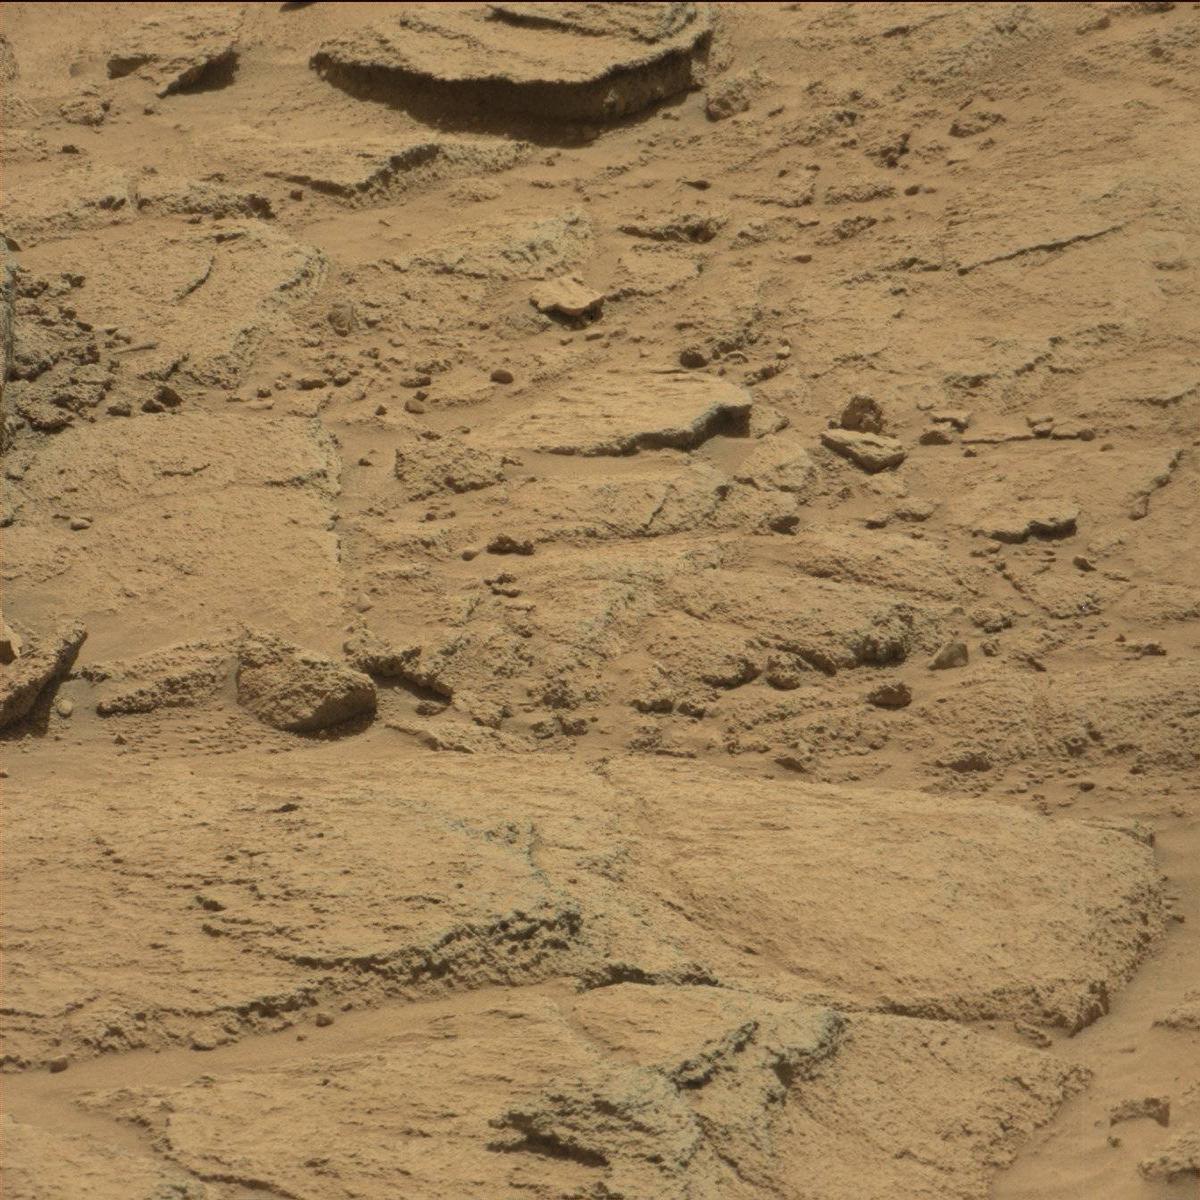
Terrain classes present: Bedrock, Sand / Soil